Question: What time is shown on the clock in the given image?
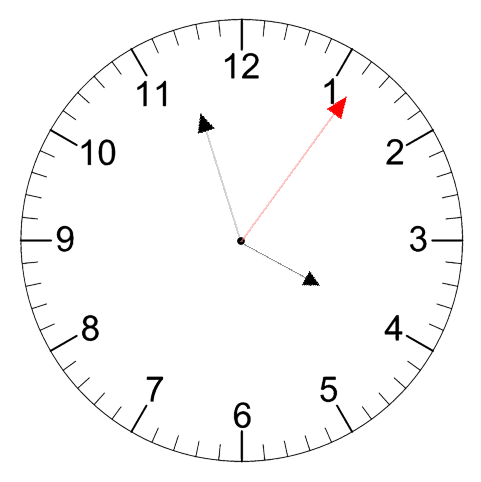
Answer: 03:57:06